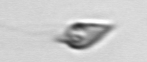
Label: Oxytoxum